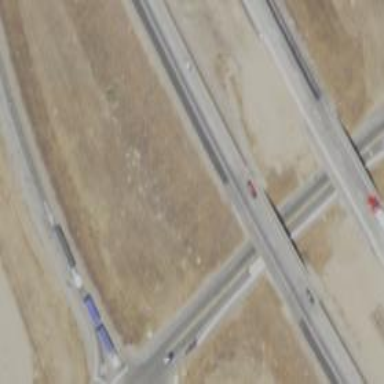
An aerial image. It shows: View of motorway.